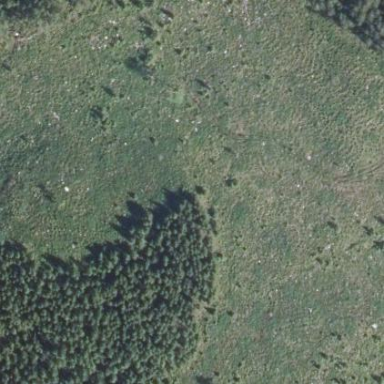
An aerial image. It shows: Clearcut man-made area surrounded by scrub vegetation.